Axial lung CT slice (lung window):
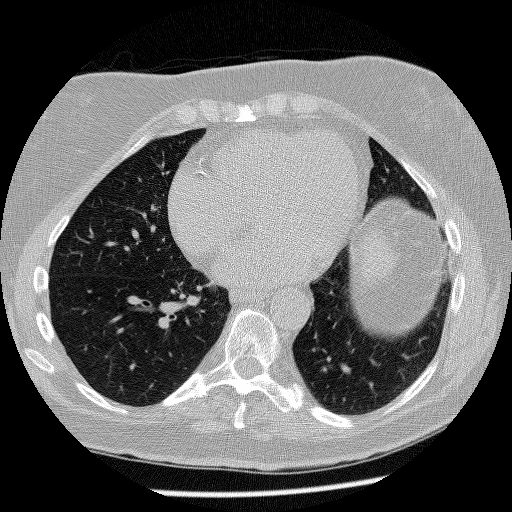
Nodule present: no